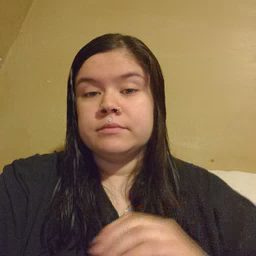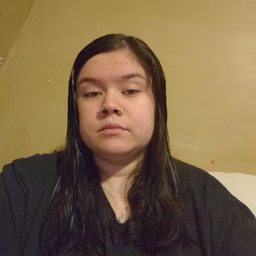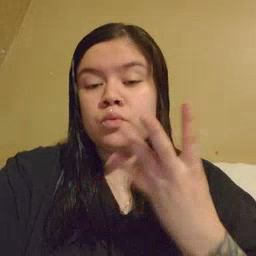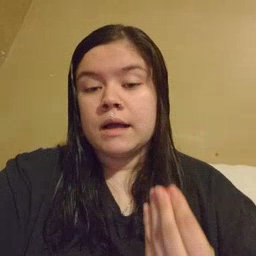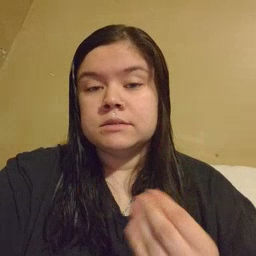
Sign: wet